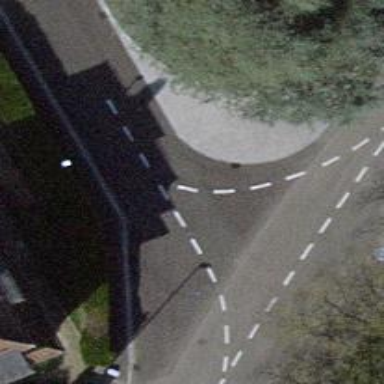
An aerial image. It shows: Asphalt footway with unmarked crossing.